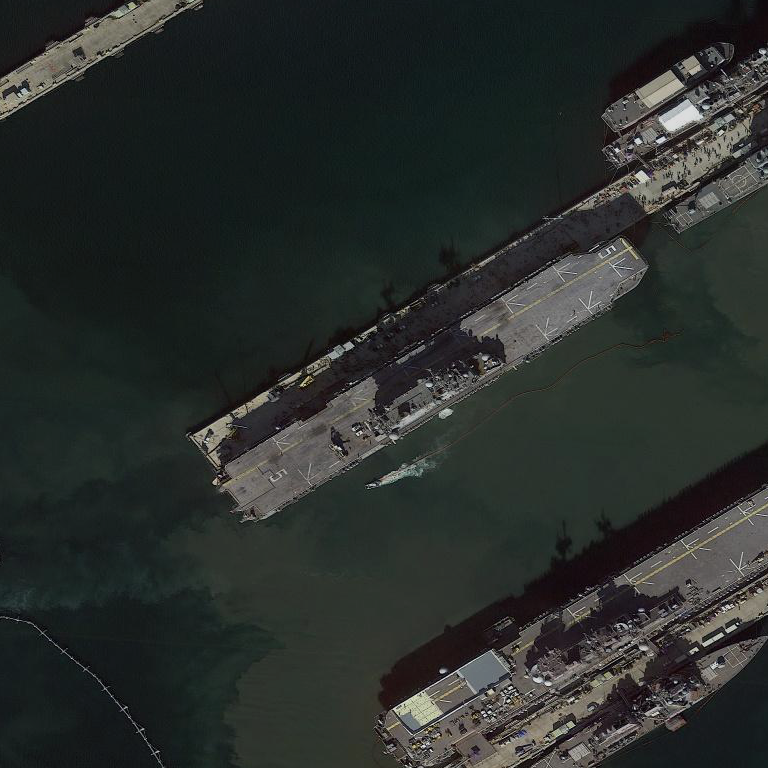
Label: assault